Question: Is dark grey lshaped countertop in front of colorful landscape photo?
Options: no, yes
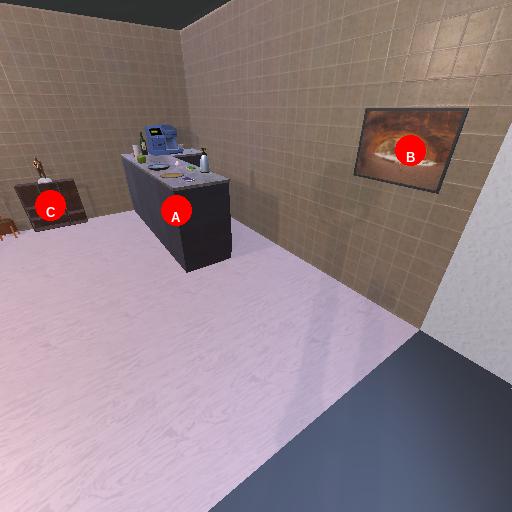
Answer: no